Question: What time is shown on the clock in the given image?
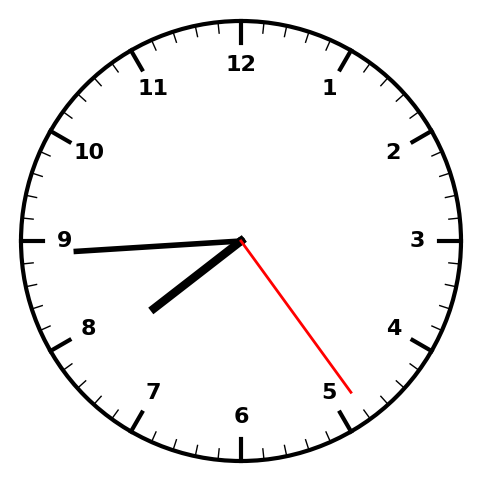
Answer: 07:44:24